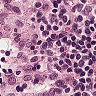
Metastatic tissue present: no